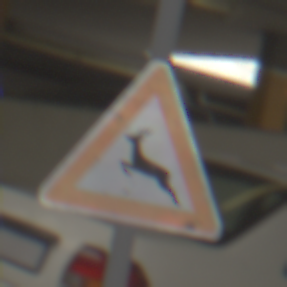
Verkehrszeichen: WildwechselRechts
Umgebung: Roofed, Urban
Tageszeit: Midday
Wetter: Overcast
Licht: Artificial
Jahreszeit: NotSpecified
Kontrast: MediumContrast